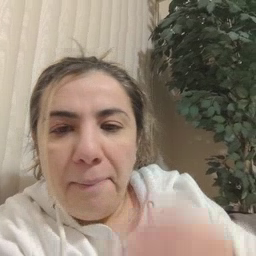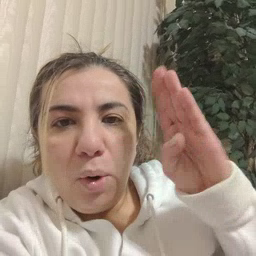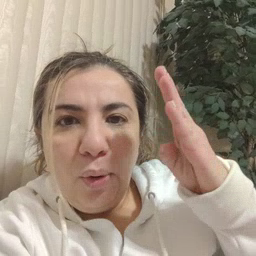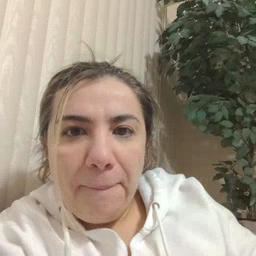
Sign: blue